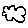
Label: cloud